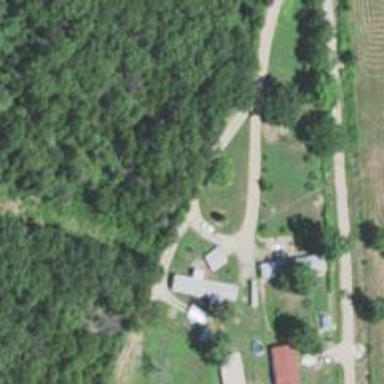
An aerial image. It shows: Driveway leading to service road.